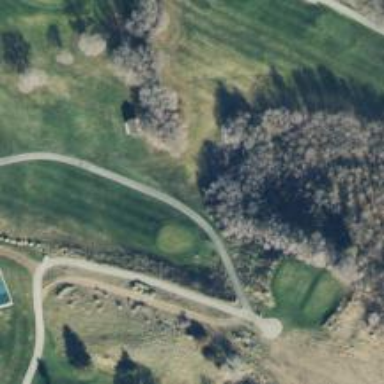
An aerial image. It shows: Service road designated as golf cart path.